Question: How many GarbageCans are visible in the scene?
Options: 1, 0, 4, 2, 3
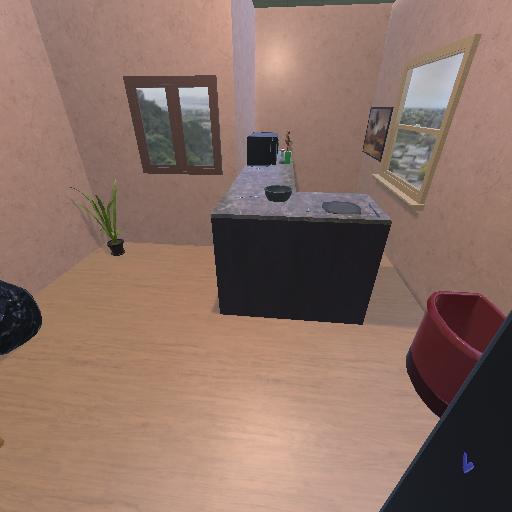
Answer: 1